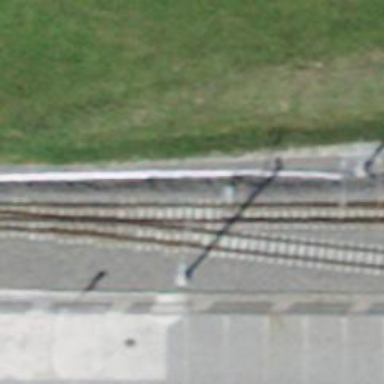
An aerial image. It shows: Railway switch.